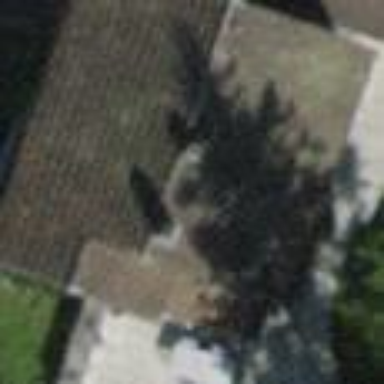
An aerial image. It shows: Pitched roof building.